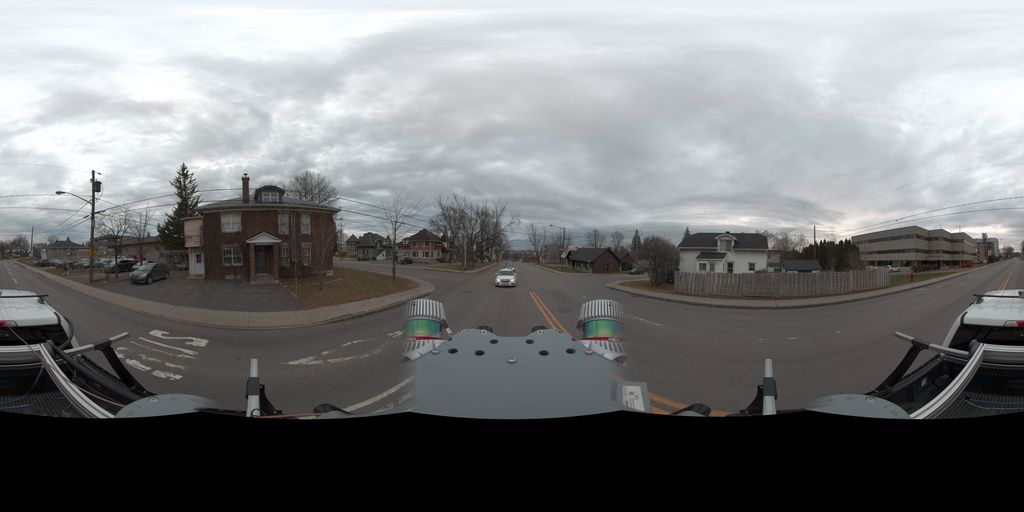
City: quebec_city